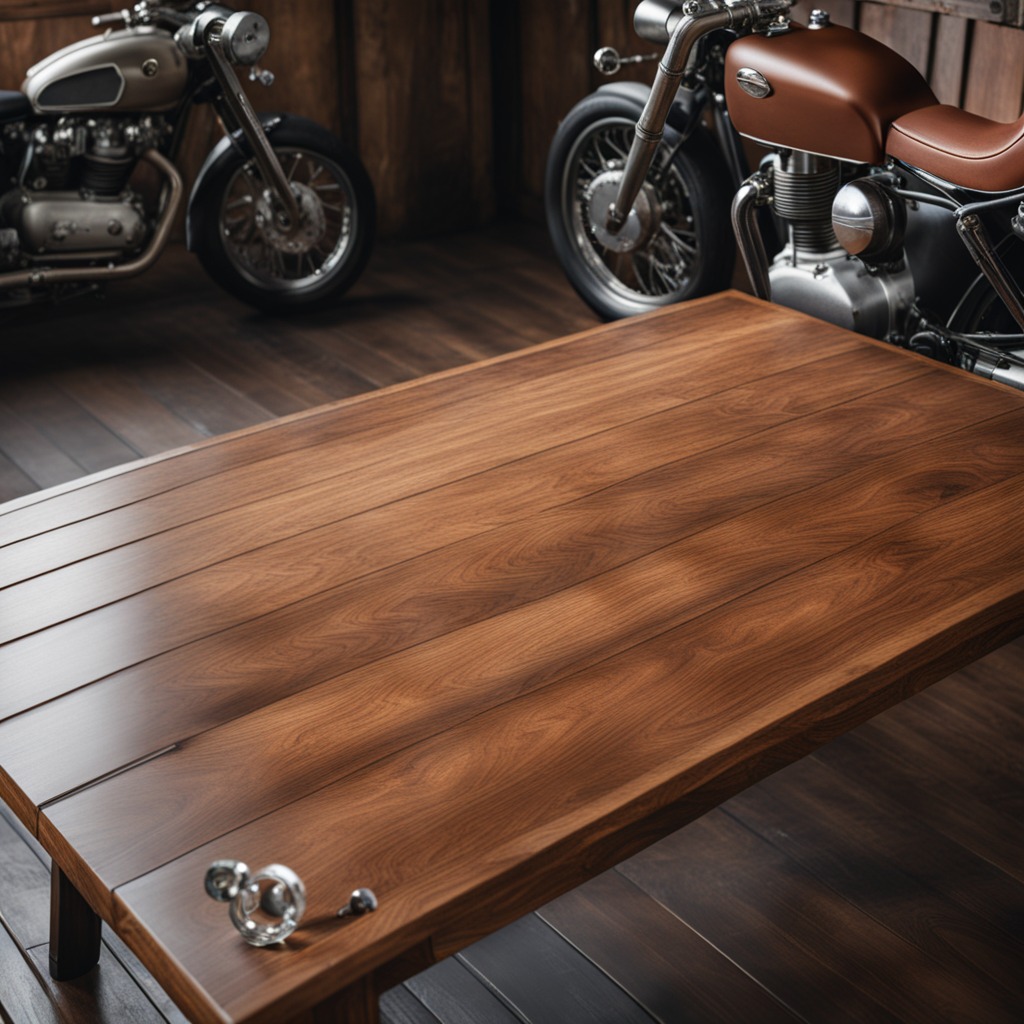
A metal screw is lying on the oil-spilled wooden table in a vintage motorcycle garage.